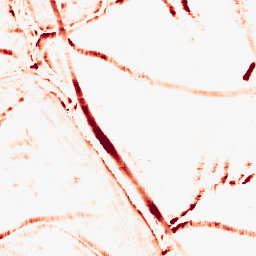
Category: morphological
Decomposition family: morphological_square
Decomposition parameters: operation: opening
size: 10
Upsampling method: linear_exact
Upsampling parameters: scale: 8
Upsampling scale: 8